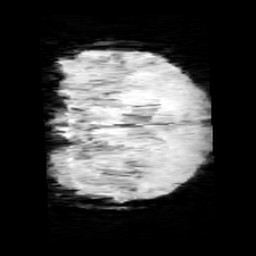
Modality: minIP
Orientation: coronal
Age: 10
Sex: male
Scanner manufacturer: siemens
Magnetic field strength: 3 T
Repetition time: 0.027 s
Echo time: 0.02 s